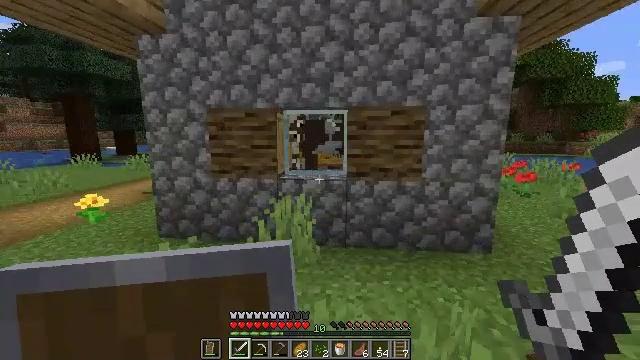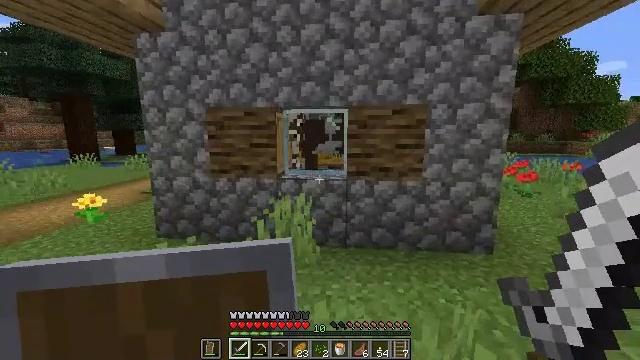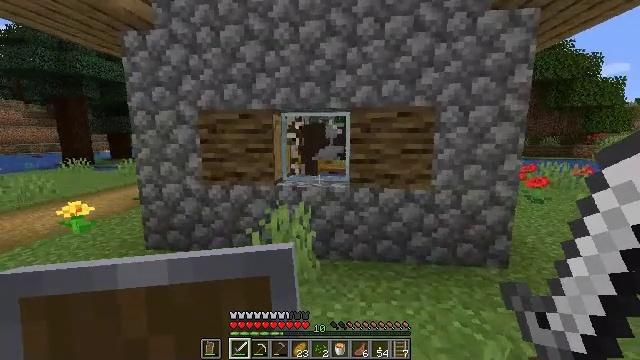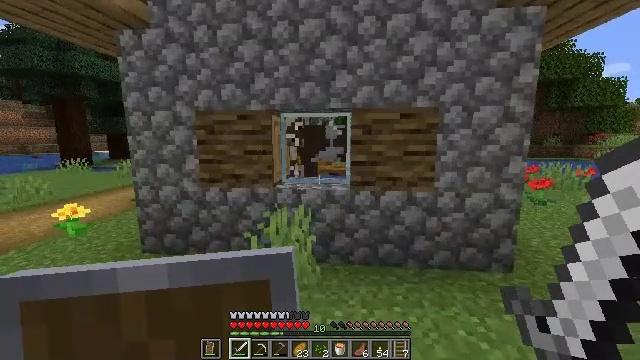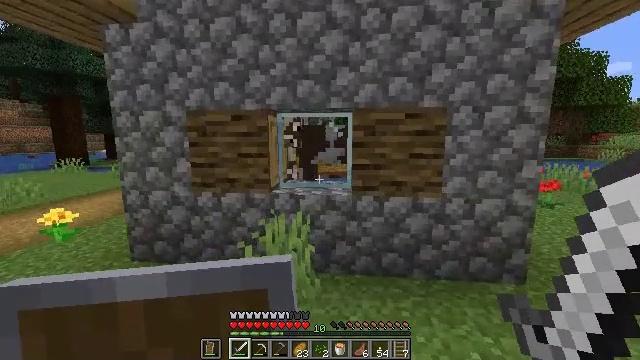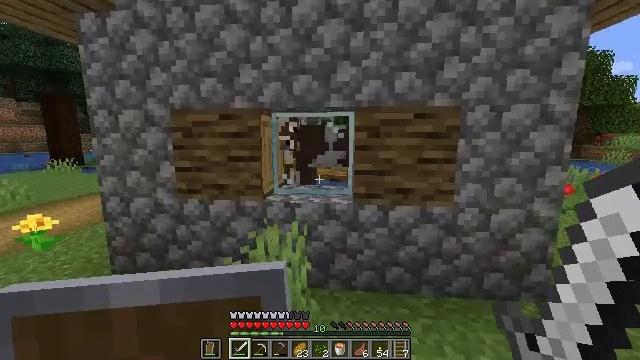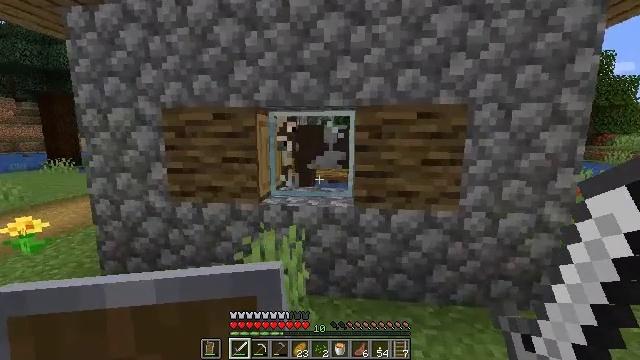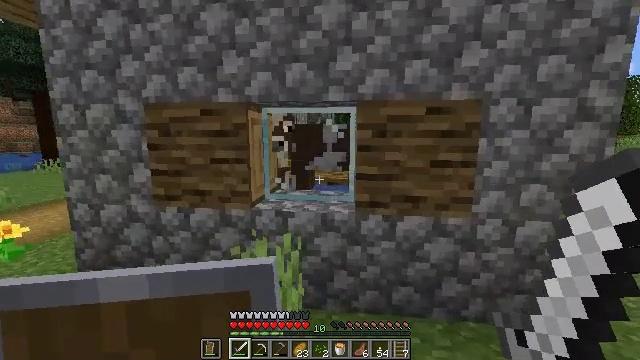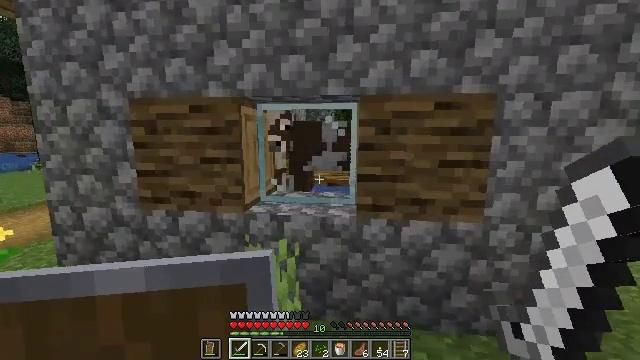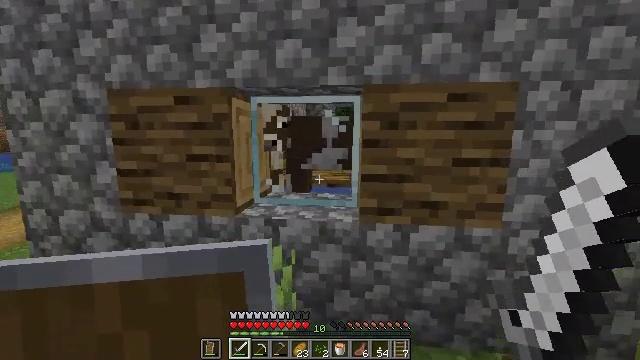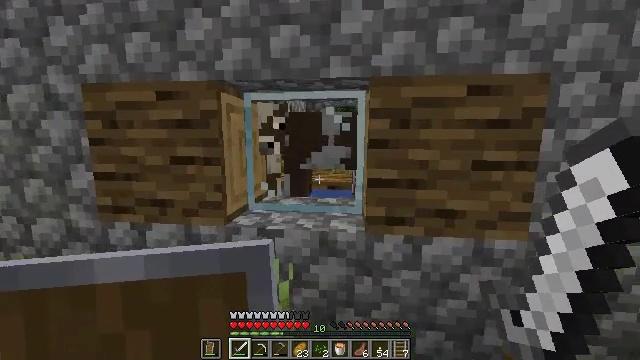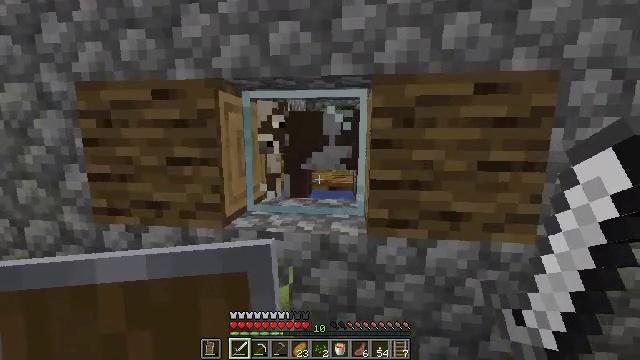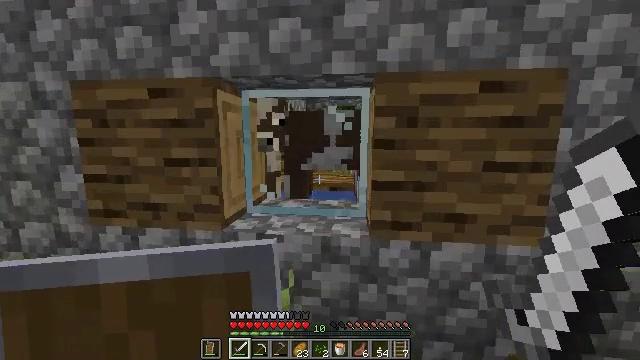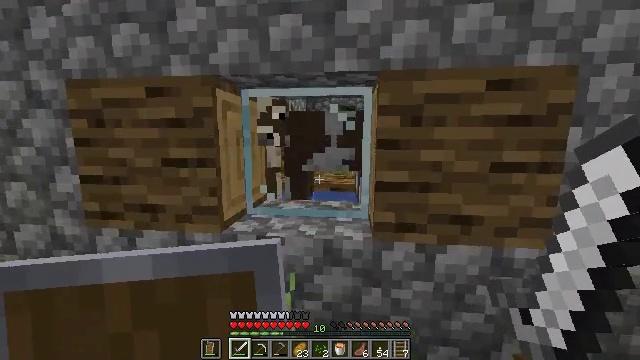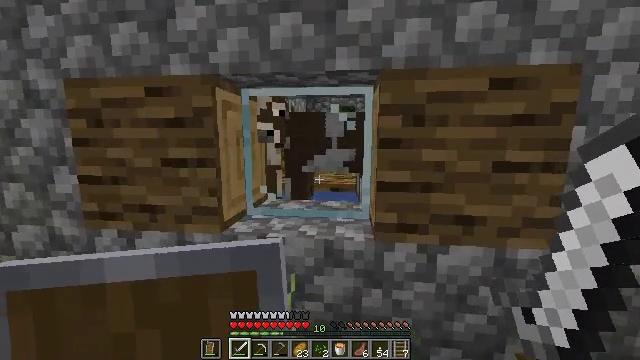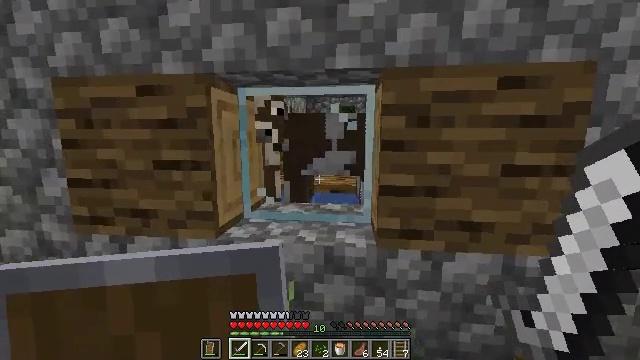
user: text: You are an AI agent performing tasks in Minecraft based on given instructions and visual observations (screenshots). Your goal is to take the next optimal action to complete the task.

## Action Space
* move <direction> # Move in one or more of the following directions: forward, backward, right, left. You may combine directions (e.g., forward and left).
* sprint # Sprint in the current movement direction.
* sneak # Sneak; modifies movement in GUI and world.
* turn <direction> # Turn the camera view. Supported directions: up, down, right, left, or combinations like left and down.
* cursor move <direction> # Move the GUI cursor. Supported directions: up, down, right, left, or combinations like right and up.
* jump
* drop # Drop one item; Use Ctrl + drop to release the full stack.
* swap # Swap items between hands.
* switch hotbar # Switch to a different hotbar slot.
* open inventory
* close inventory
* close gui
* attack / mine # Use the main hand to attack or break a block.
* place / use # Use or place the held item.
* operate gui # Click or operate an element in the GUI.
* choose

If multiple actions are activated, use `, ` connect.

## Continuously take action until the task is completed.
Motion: motion action
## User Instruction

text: Mine the grass path to create a new path.
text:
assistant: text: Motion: move forward
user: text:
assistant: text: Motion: move forward
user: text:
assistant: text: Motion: move forward
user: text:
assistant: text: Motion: move forward
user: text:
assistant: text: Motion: move forward
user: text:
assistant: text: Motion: move forward
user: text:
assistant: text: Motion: move forward
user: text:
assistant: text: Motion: move forward
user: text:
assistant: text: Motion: move forward
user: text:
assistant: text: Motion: no_op
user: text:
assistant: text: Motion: no_op
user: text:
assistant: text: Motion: no_op
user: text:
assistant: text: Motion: no_op
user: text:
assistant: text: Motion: no_op
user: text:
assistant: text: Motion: move forward
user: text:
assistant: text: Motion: move forward
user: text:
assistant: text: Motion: move forward
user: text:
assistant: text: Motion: move forward
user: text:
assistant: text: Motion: move forward
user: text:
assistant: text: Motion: move forward
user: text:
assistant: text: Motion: move forward
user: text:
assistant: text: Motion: no_op
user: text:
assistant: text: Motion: turn up
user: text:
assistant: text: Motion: turn right and up
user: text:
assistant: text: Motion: turn right
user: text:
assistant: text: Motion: no_op
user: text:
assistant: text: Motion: no_op
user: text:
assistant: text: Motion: no_op
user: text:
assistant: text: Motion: no_op
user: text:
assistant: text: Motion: no_op